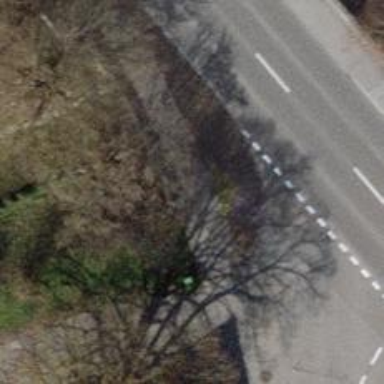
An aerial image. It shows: Footway on bridge.